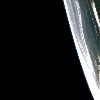
Label: space